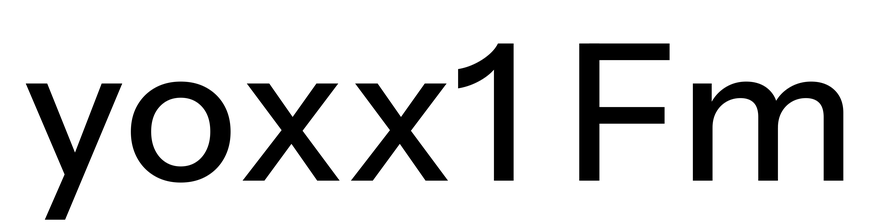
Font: InstrumentSans_Medium